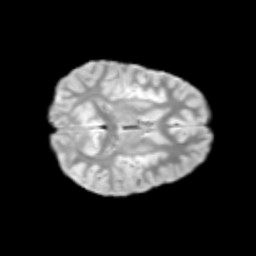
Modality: T2w
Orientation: axial
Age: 11
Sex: male
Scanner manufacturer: siemens
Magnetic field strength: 3 T
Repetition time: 3.8 s
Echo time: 0.07 s